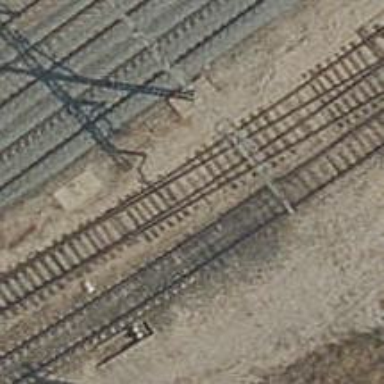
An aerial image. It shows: Railway track with electrified contact lines. This is siding track.